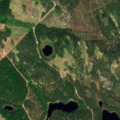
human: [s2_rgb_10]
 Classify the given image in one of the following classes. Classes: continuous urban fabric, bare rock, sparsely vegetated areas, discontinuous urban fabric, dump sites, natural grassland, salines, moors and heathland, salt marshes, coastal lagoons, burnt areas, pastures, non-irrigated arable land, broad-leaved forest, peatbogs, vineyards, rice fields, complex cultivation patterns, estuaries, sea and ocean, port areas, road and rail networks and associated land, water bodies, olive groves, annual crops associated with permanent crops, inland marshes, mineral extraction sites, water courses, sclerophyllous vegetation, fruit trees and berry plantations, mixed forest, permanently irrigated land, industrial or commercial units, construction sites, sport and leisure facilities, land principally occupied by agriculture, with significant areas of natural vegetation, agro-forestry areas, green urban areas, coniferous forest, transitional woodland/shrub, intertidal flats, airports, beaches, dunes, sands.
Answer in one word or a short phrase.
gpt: coniferous forest, mixed forest, transitional woodland/shrub